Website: macys
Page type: delivery-shipping
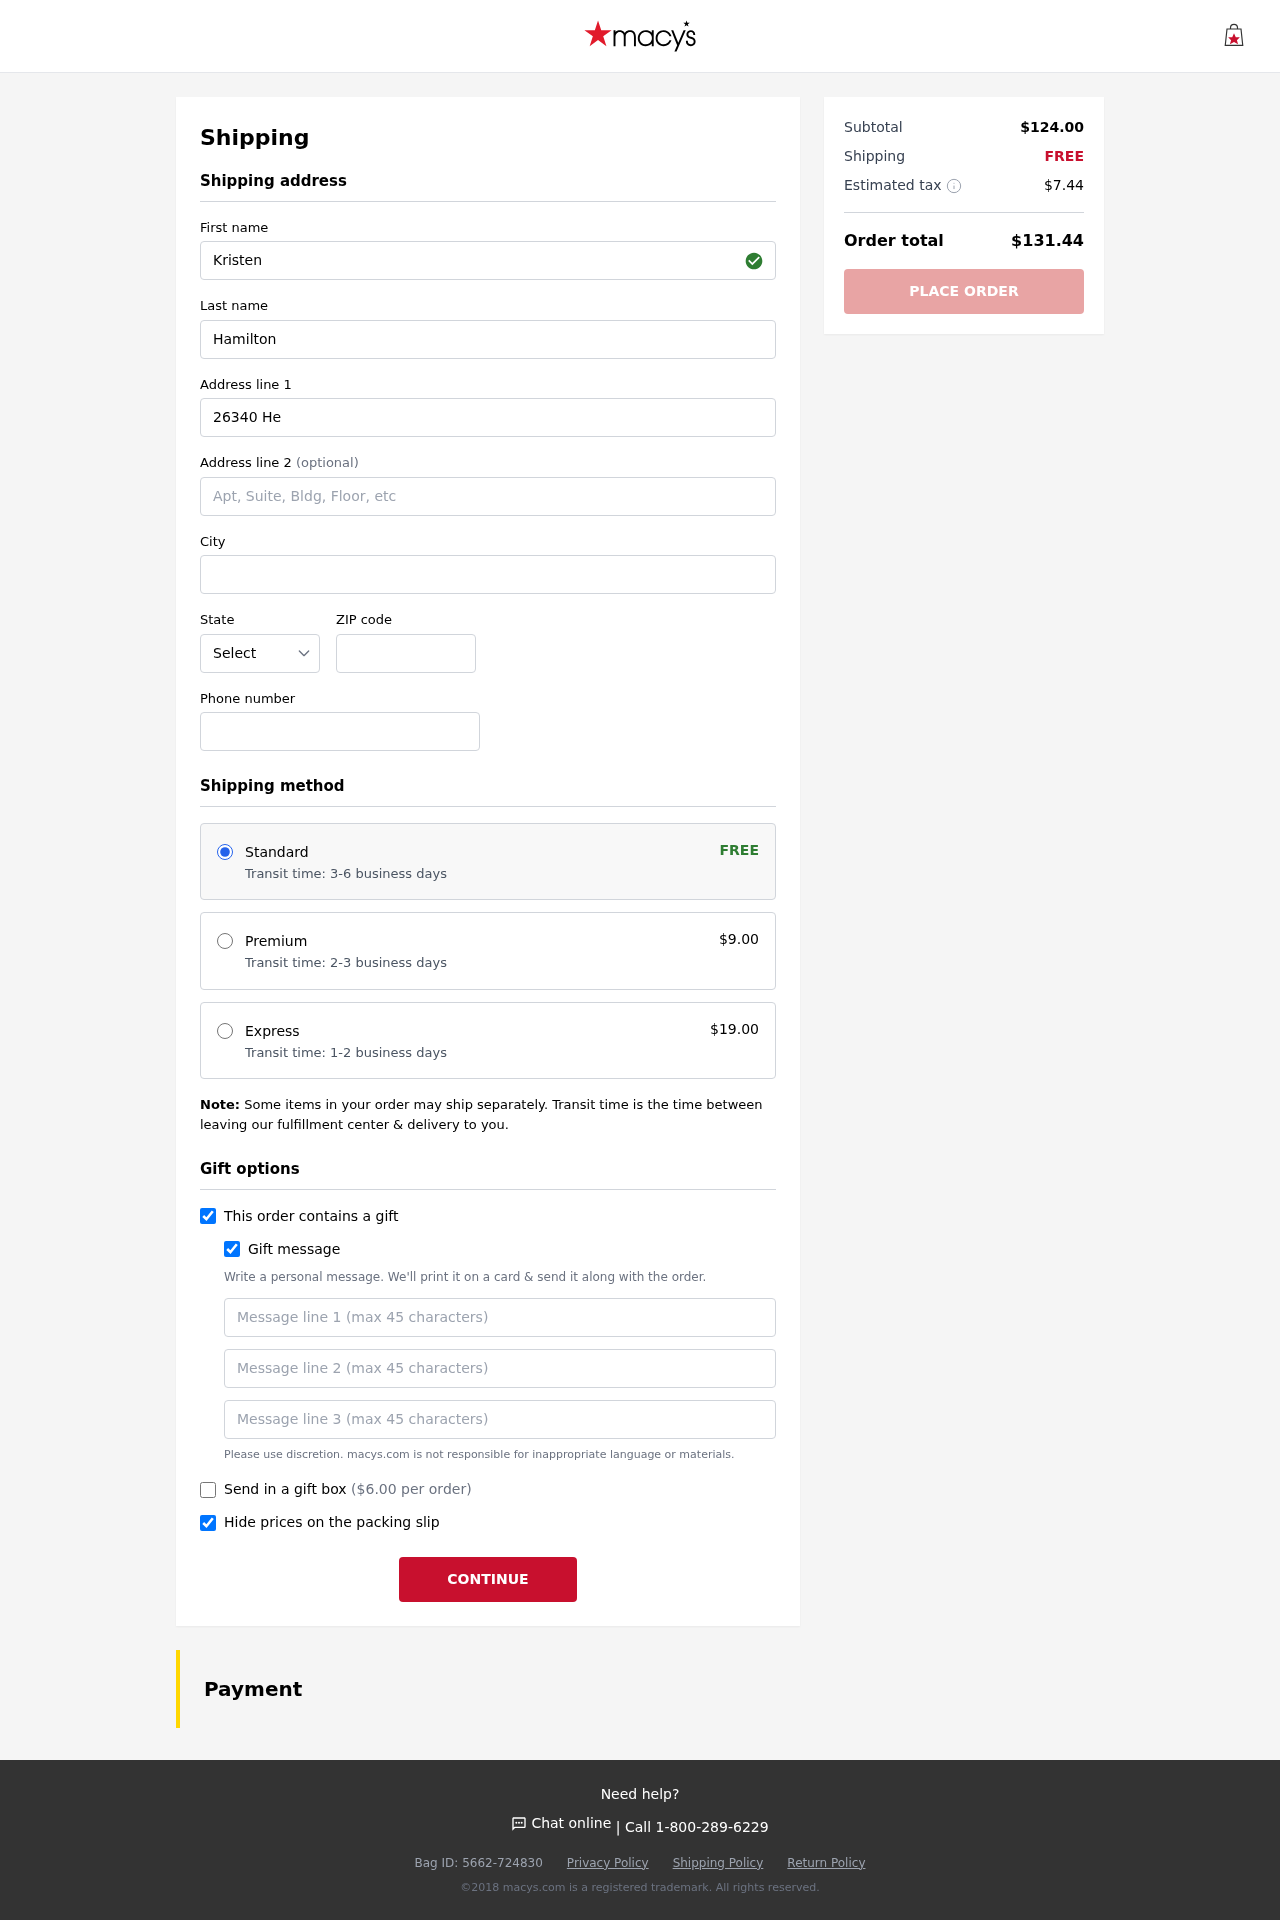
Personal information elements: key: PII_STATE_ABBR
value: RI
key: PII_FIRSTNAME
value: Kristen
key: PII_LASTNAME
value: Hamilton
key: PII_STREET
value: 26340 Heather Island
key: PII_CITY
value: Farleyhaven
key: PII_POSTCODE
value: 52492
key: PII_PHONE
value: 8838430277
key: PII_GIFT_MESSAGE
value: Happy housewarming, Linda! I thought this rug would be the perfect touch to make your new space feel even cozier. Can’t wait to see how it brings everything together!
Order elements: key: ORDER_SHIPPING_STANDARD
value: Transit time: 3-6 business days
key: ORDER_SHIPPING_COST
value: FREE
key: ORDER_SHIPPING_PREMIUM
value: Transit time: 2-3 business days
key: ORDER_SHIPPING_PREMIUM_PRICE
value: $9.00
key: ORDER_SHIPPING_EXPRESS
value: Transit time: 1-2 business days
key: ORDER_SHIPPING_EXPRESS_PRICE
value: $19.00
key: ORDER_GIFT_BOX_PRICE
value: ($6.00 per order)
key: ORDER_SUBTOTAL
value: $124.00
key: ORDER_SHIPPING_COST2
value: FREE
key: ORDER_TAX
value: $7.44
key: ORDER_TOTAL
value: $131.44